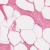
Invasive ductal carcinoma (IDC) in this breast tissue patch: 0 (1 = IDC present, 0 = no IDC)